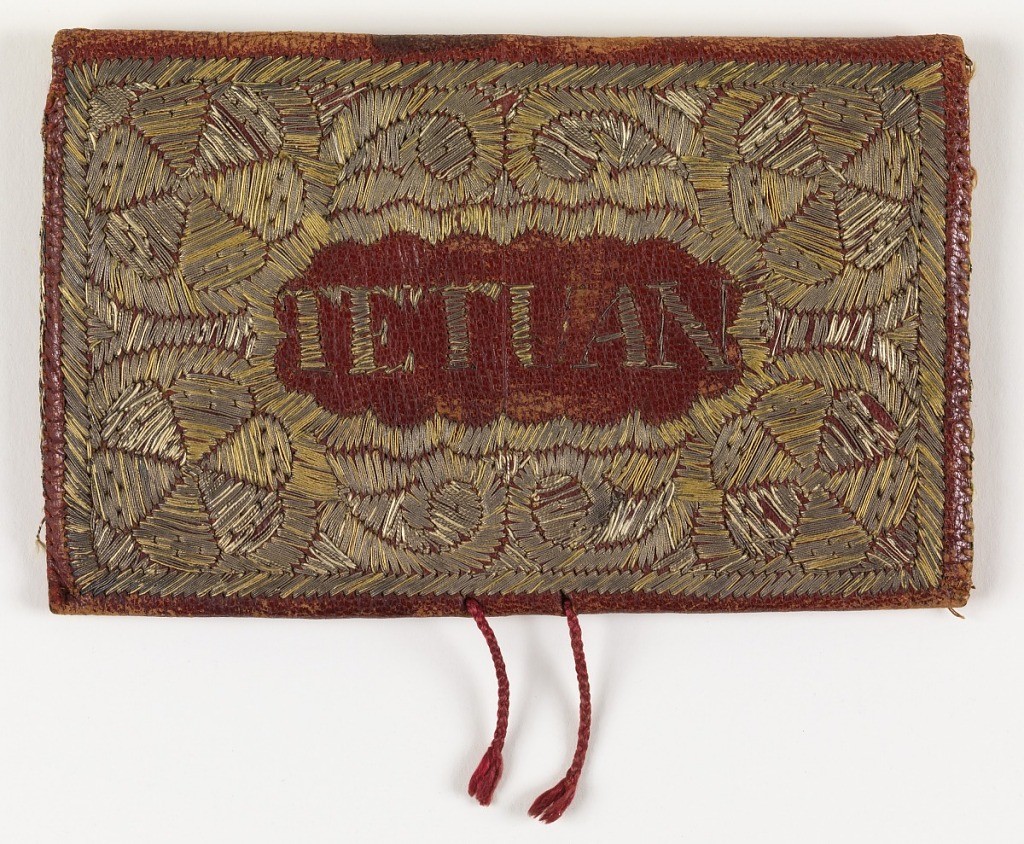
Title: Letter case
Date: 1753
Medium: leather, silk, metal thread Technique: embroidered in couching stitches
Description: Envelope-shaped case embroidered in stylized floral design in couched metal-wrapped silk on red leather, with word TETUAN and the date 1753. A piece of leather divides the interior into two pockets. Lined with green silk, with a silk cord for closing.